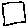
Label: square